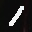
Label: 1